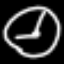
Label: clock